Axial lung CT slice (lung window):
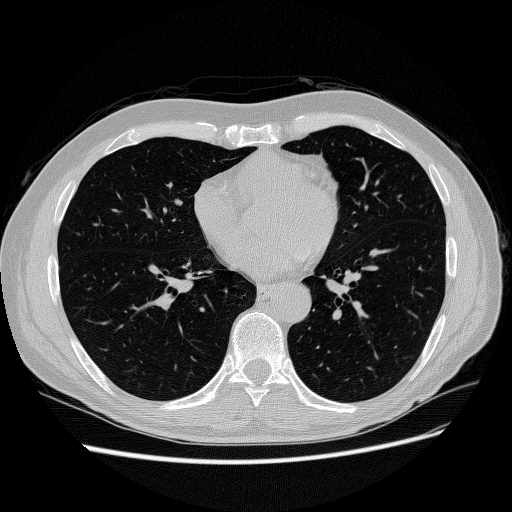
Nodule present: no